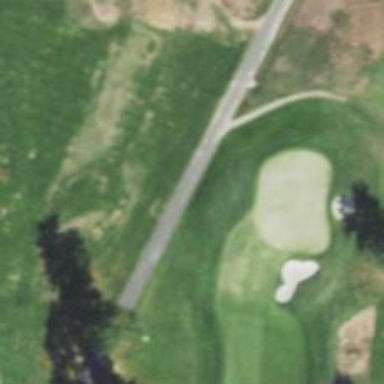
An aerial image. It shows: Pathway for golfing.